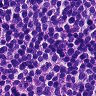
Metastatic tissue present: no